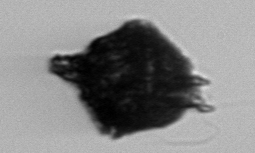
Label: Gonyaulax